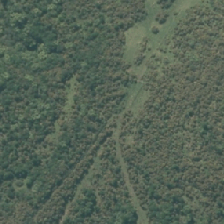
Land cover: grose_broom